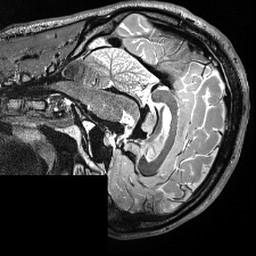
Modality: T2w
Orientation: sagittal
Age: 22
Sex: male